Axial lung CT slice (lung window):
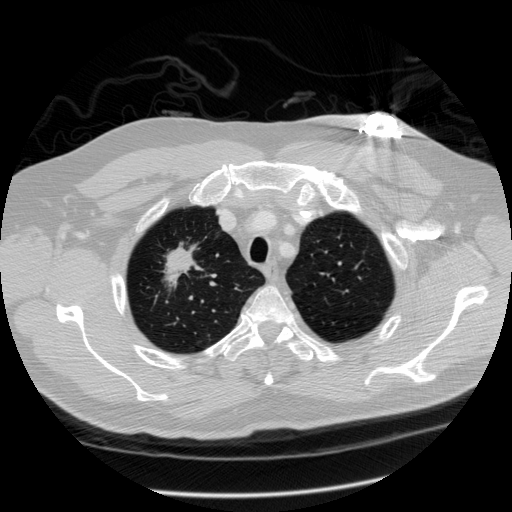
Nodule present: yes
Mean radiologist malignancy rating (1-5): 5